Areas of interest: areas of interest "Park and greenspace"
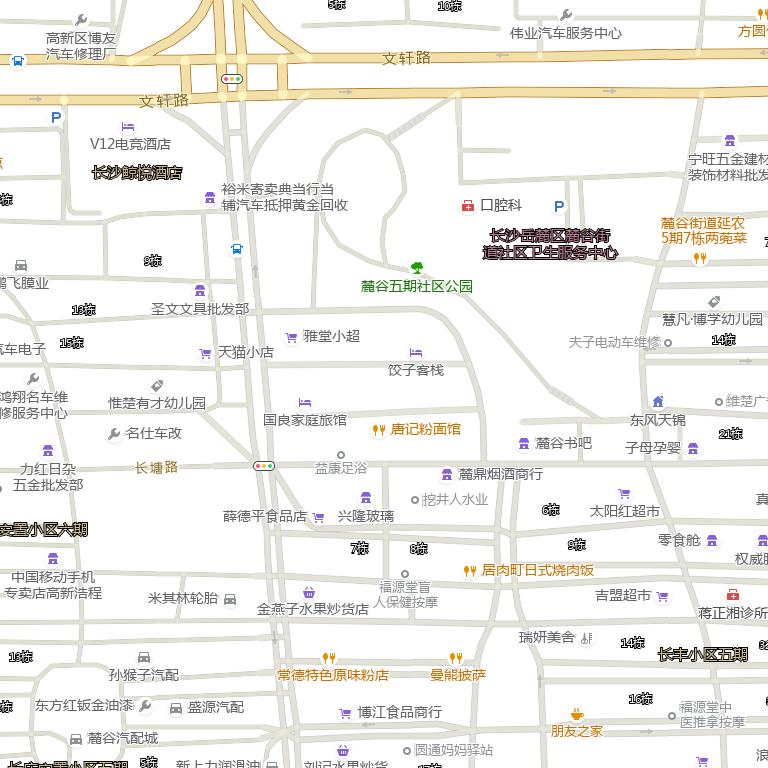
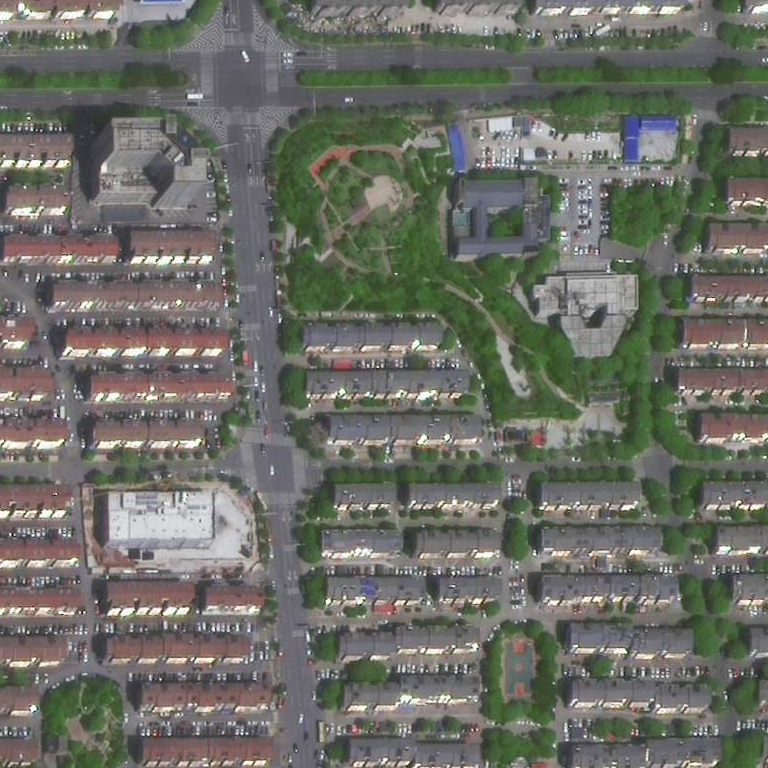